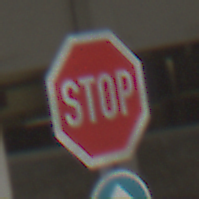
Verkehrszeichen: Stop
Zusatzzeichen unten: VorgeschriebeneFahrtrichtungGeradeaus
Umgebung: Roofed, Urban
Tageszeit: Midday
Wetter: Overcast
Licht: Artificial
Jahreszeit: NotSpecified
Kontrast: MediumContrast